【题型】选择题　【知识点】向量　【难度】easy
如图，将四个边长为 1 的小正方形拼成一个大正方形，$A$、$B$ 是原来小正方形的其中两个顶点边，$P_i(i=1,2,\dots,7)$ 是小正方形的其余顶点，在所有 $\overrightarrow{AB} \cdot \overrightarrow{AP_i}(i=1,2,\dots,7)$ 中，不同的数值有（）

A. 6 个 \quad B. 5 个 \quad C. 4 个 \quad D. 3 个

\vspace{0.5em}
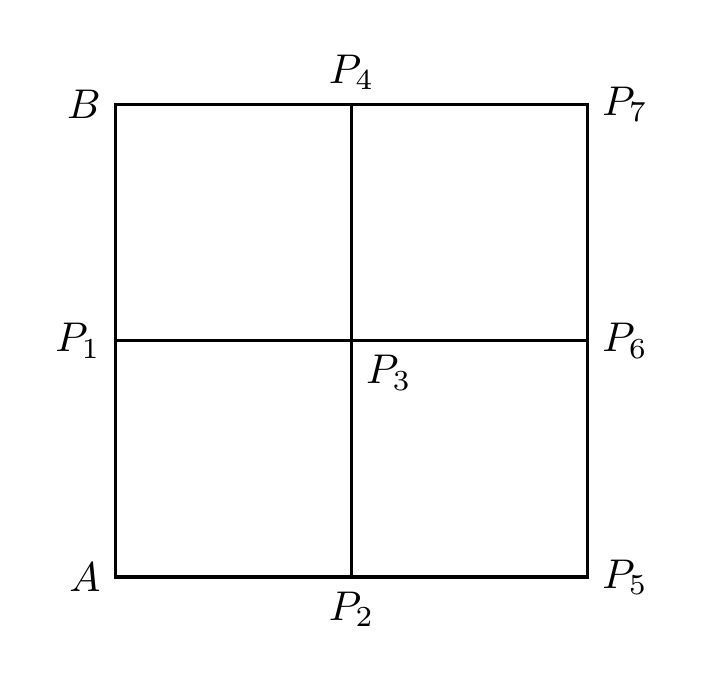
【解答】
【答案】D

【分析】根据数量积的几何意义，即可判断结果。

【详解】根据向量数量积的几何意义可知，$\overrightarrow{AB} \cdot \overrightarrow{AP_2} = \overrightarrow{AB} \cdot \overrightarrow{AP_5} = 0$，$\overrightarrow{AB} \cdot \overrightarrow{AP_1} = \overrightarrow{AB} \cdot \overrightarrow{AP_3} = \overrightarrow{AB} \cdot \overrightarrow{AP_6} = 2$，$\overrightarrow{AB} \cdot \overrightarrow{AP_4} = \overrightarrow{AB} \cdot \overrightarrow{AP_7} = 4$，所以所有 $\overrightarrow{AB} \cdot \overrightarrow{AP_i}(i=1,2,\dots,7)$ 中有 3 个数值。

故选：D